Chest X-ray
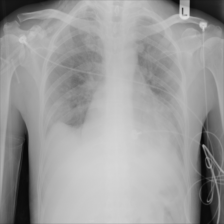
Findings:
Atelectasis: negative
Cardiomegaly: negative
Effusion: negative
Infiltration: negative
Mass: negative
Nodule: negative
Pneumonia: negative
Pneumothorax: negative
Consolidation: negative
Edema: negative
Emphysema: negative
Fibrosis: negative
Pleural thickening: negative
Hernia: negative